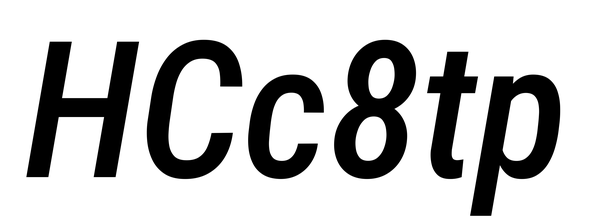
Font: Roboto-Italic_Condensed_Medium_Italic